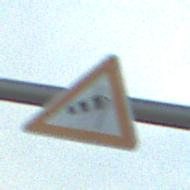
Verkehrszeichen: SeitenwindVonRechts
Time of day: SunriseSunset
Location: Outdoor (Nature)
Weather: PartlyCloudy
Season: NotSpecified
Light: Natural